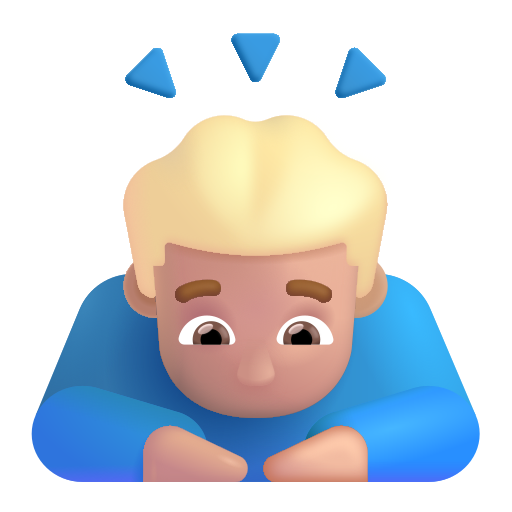
man bowing color  light